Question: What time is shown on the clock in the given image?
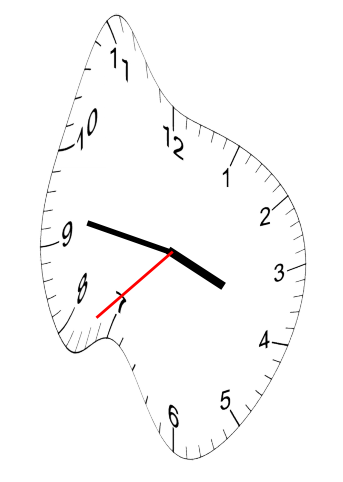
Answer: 03:46:38